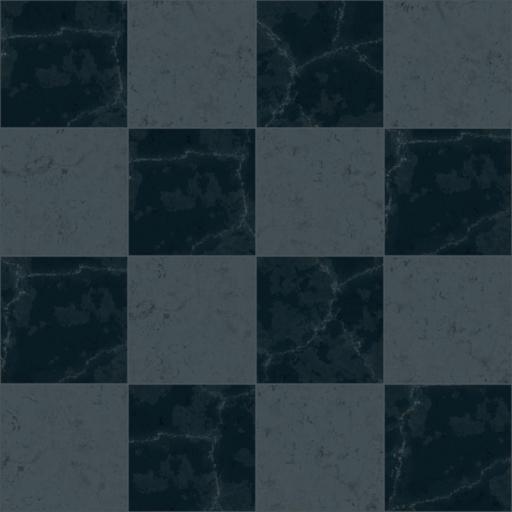
Tags: black blue dark floor marble pattern tiled tiles